Interaction volume radius: 5 \u00c5
Interaction volume height: 30 \u00c5
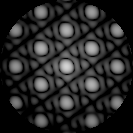
Disorder parameter: 0.005628